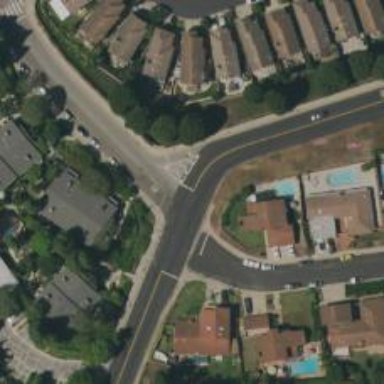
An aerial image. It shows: Road with stop sign.